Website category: movie
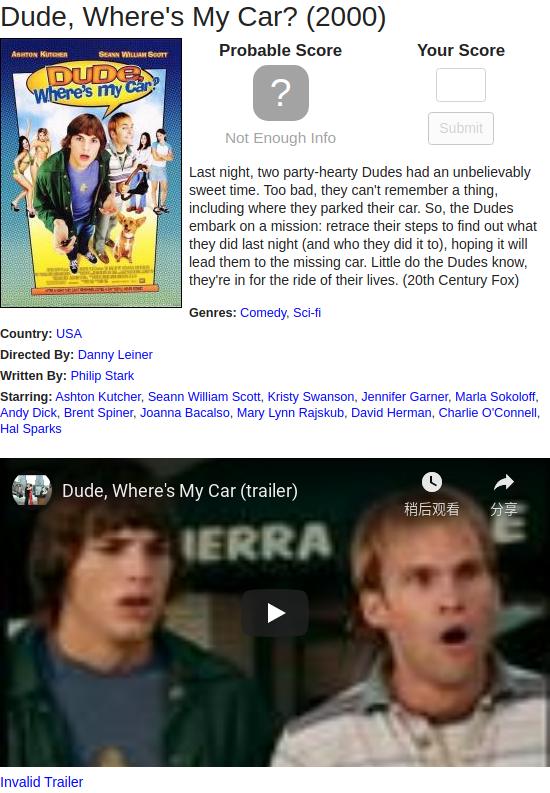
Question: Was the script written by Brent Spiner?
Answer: no

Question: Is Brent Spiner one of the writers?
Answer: no

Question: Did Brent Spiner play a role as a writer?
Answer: no

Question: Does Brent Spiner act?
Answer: yes

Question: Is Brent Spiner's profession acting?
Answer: yes

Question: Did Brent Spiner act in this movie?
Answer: yes

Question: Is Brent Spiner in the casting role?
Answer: yes

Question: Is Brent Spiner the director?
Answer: no

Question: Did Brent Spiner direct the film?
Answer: no

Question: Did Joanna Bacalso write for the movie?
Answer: no

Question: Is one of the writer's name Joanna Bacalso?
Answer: no

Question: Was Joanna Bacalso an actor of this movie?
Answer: yes

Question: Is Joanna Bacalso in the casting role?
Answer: yes

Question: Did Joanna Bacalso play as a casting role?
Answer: yes

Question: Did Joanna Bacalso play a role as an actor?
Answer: yes

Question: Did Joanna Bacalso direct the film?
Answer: no

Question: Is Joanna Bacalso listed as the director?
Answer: no

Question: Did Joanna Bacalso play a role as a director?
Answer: no

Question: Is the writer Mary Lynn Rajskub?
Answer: no

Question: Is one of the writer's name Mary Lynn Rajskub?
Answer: no

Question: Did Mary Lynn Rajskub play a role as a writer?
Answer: no

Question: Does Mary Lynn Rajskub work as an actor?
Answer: yes

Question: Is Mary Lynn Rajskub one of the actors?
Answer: yes

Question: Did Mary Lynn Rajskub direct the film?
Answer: no

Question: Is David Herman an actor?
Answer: yes

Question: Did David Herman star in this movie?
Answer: yes

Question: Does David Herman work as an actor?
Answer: yes

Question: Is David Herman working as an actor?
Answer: yes

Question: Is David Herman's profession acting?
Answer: yes

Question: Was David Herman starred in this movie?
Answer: yes

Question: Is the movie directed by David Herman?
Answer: no

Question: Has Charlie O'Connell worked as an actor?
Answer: yes

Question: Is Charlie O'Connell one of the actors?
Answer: yes

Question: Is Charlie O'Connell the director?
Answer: no

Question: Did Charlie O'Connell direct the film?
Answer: no

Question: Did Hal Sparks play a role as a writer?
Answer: no

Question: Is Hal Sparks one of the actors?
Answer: yes

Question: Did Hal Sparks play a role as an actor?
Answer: yes

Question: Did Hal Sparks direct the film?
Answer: no

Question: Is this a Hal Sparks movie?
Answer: no

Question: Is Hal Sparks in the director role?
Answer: no